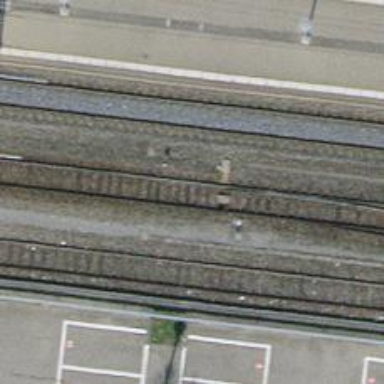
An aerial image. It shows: Railway switch.